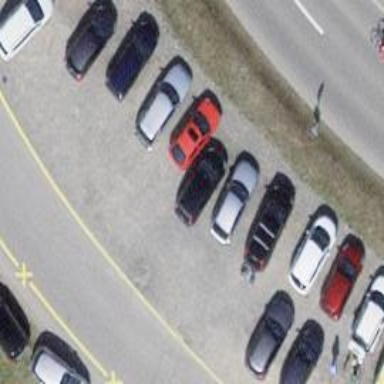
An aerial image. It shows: Parking area with gravel surface.